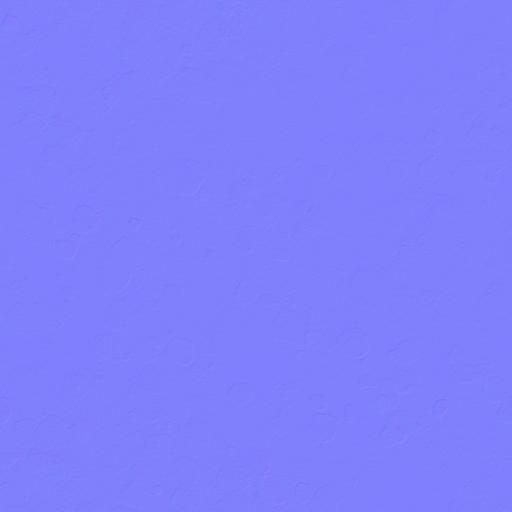
imperfection imperfections smear smudge stains surface water